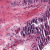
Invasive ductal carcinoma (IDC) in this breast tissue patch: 0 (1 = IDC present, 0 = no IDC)